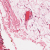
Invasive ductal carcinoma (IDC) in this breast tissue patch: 0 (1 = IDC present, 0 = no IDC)